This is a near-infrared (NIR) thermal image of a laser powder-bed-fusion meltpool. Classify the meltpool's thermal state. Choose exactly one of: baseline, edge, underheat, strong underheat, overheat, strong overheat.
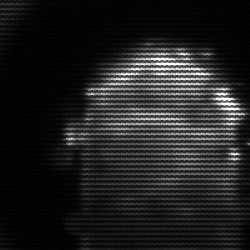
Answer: baseline